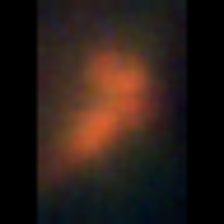
Taxon: Unknown_detritus
Group: Unknown